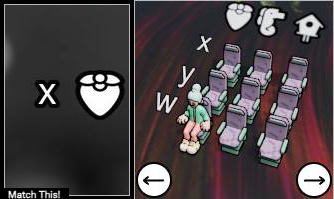
Task: seats
Answer: no